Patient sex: M
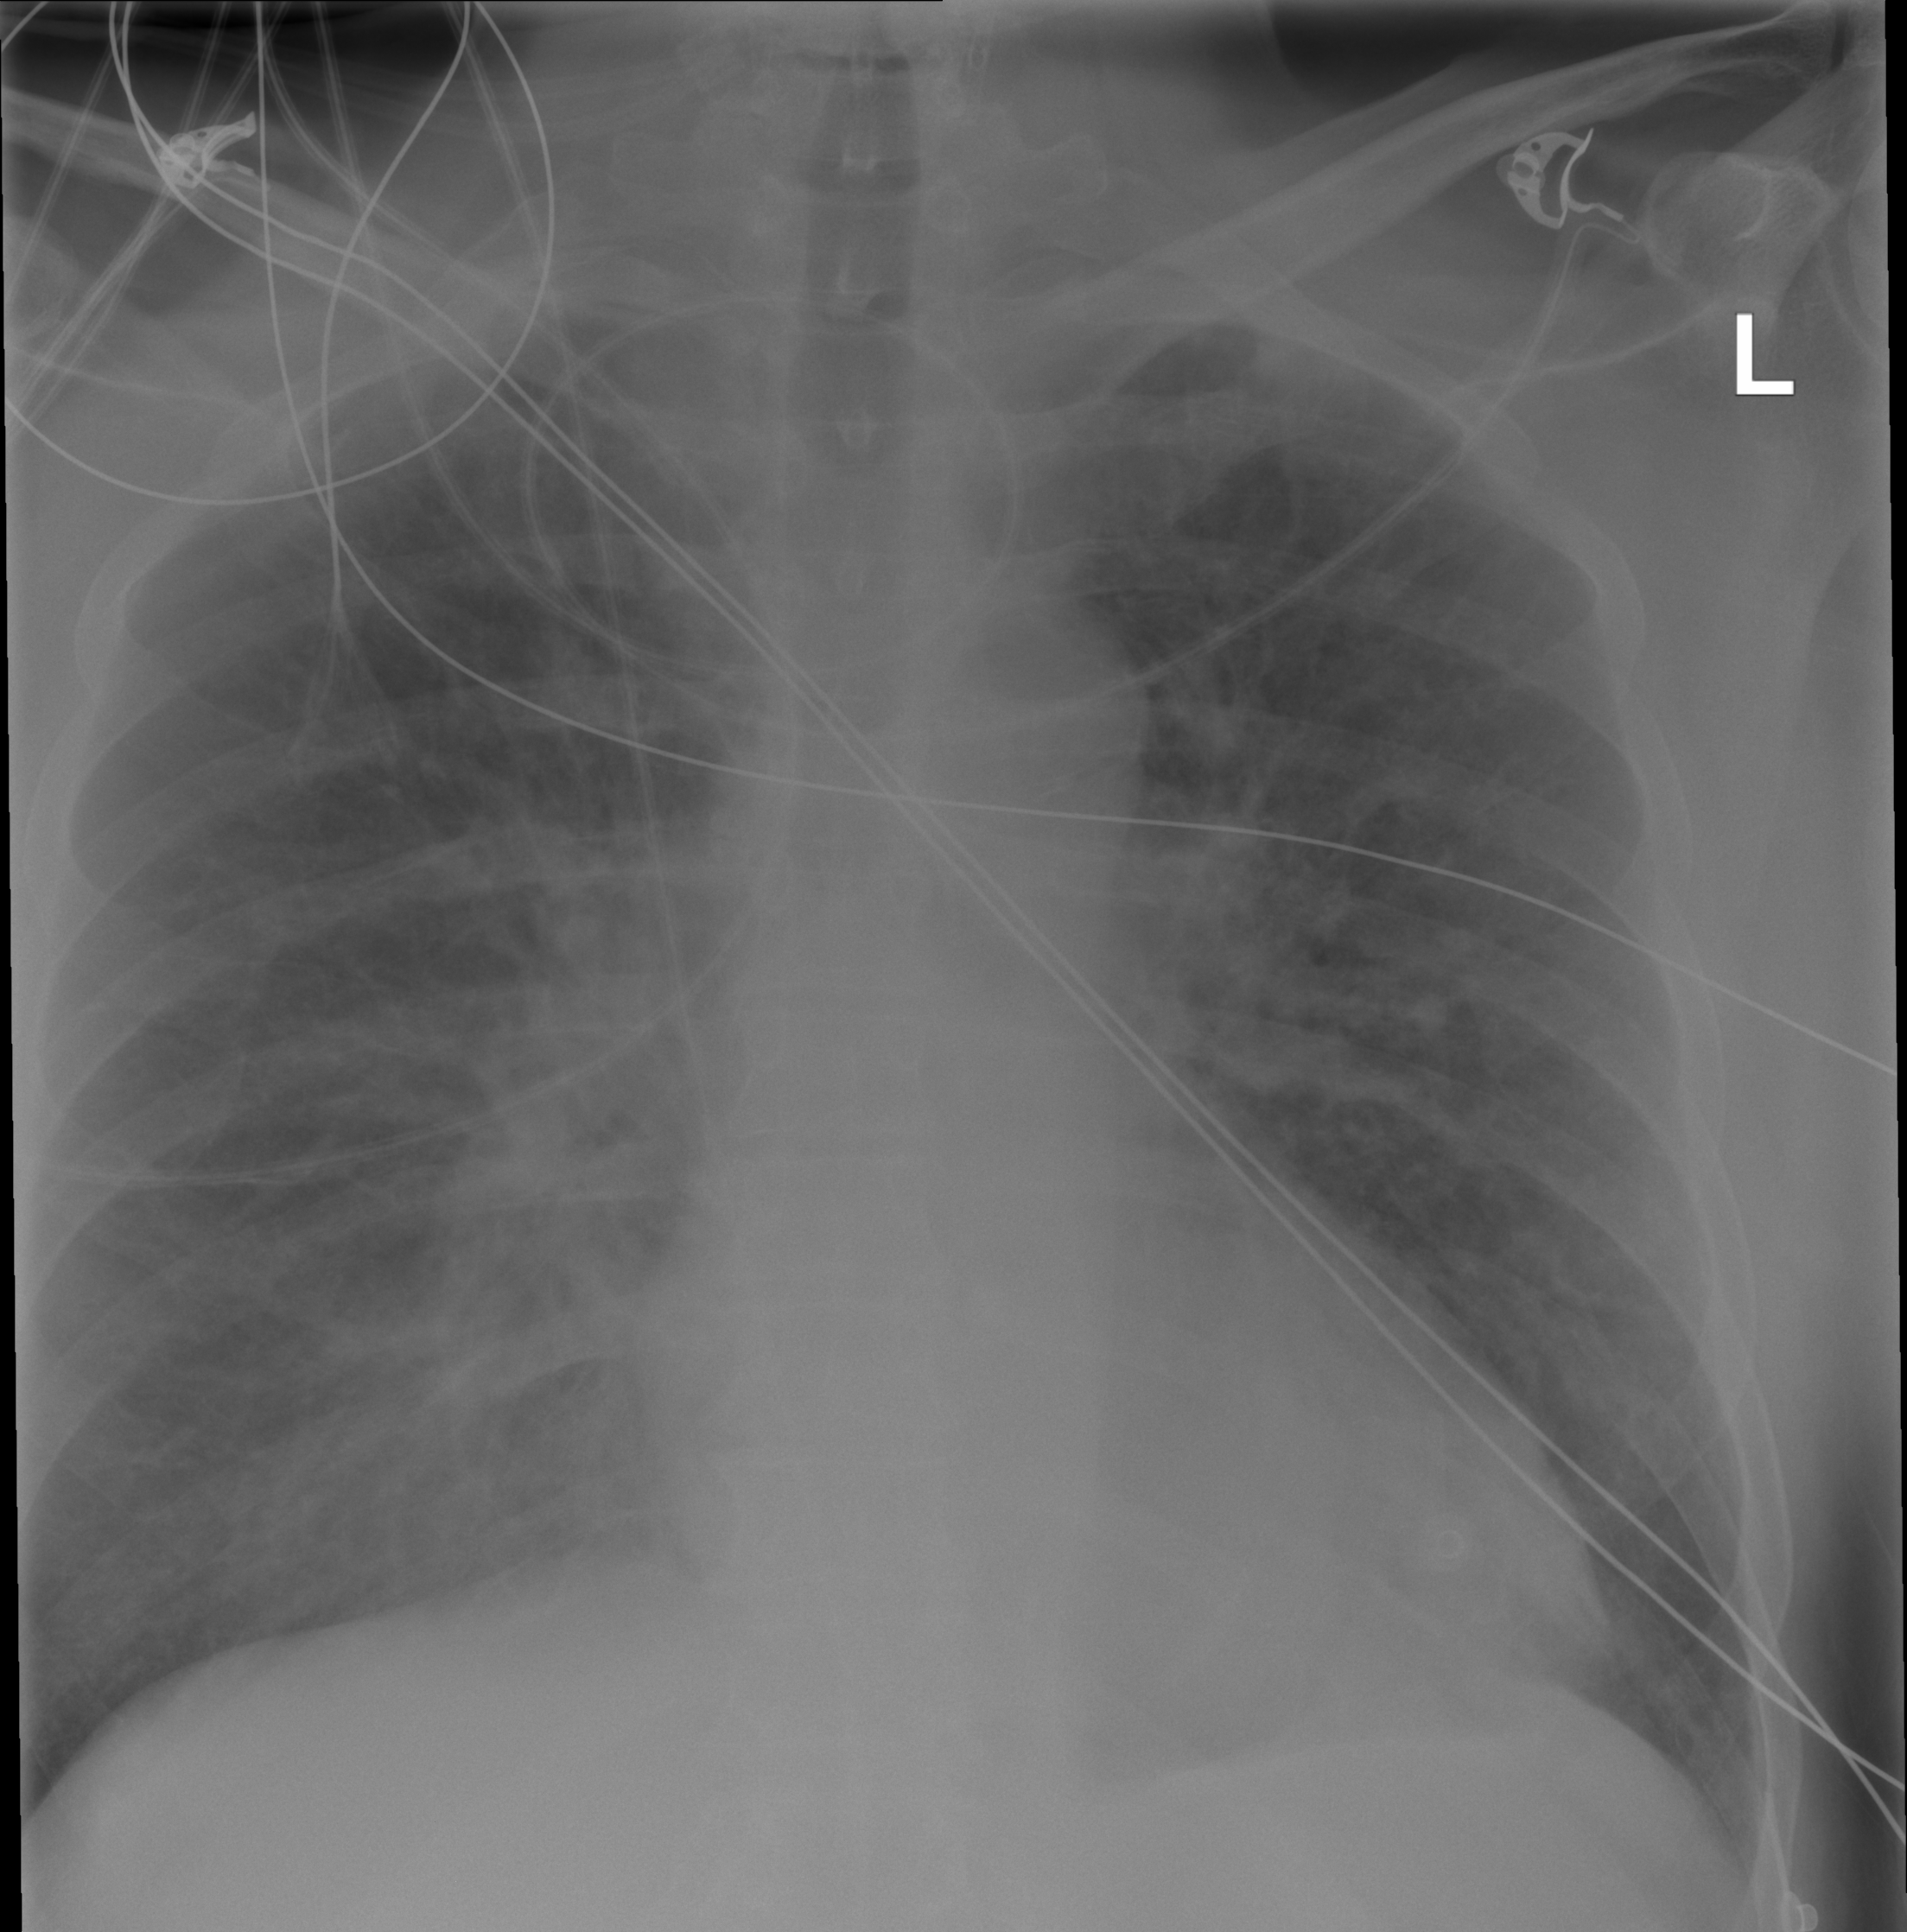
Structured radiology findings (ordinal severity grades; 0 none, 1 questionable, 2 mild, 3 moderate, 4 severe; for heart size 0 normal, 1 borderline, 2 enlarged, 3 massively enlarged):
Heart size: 0
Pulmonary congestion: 2
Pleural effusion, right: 0
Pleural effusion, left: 0
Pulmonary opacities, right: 1
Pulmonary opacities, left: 1
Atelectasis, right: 0
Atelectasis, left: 0